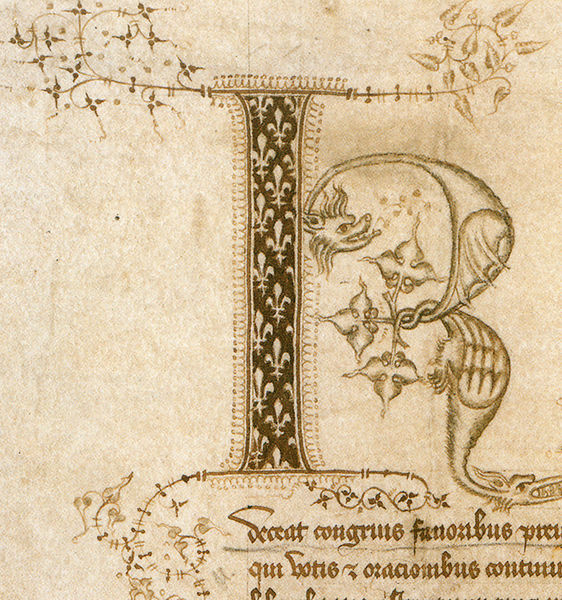
Titel: Karl V. entscheidet, dem Domherrn von Sainte-Chapelle von Paris pelzgefütterte Aumuce zu bringen
Institution: Paris, Archives nationales
Schlagwörter: blätter, gott, kopf, weiß, ausschnitt, blume, braun, ohr, schmuck, schwarz, zeichnung, tier, ornament, bibel, auge, blatt, pflanzen, ranken, schrift, papier, bogen, sepia, französisch, detail, inschrift, dekor, ornamente, verzierung, buch, zweig, groß, druck, schwarzweiss, initialen, text, buchstabe, buchstaben, initiale, lilie, tinte, buchseite, girlanden, schnörkel, zähne, schnauze, mittelalter, lilien, heilig, verzeirung, animals, fraktur, drachen, letter, drache, handschrift, monster, latein, lateinisch, initial, buchmalerei, dragon, erster, manuscript, buschstabe, r, i, b, k, französische lilie, wast, gotic